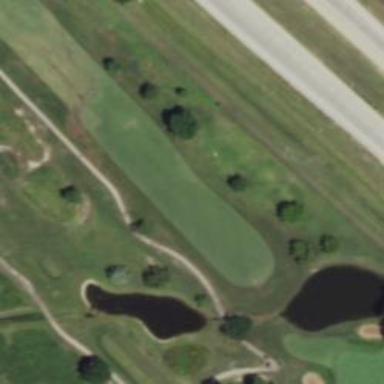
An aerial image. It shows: Service road designated as golf cart path.